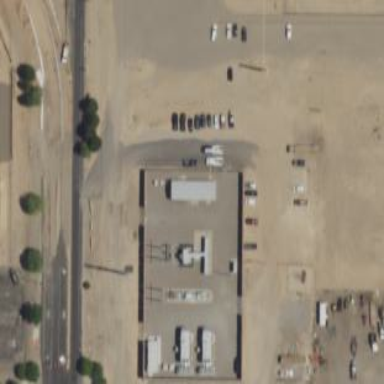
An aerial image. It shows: Substation behind wall.